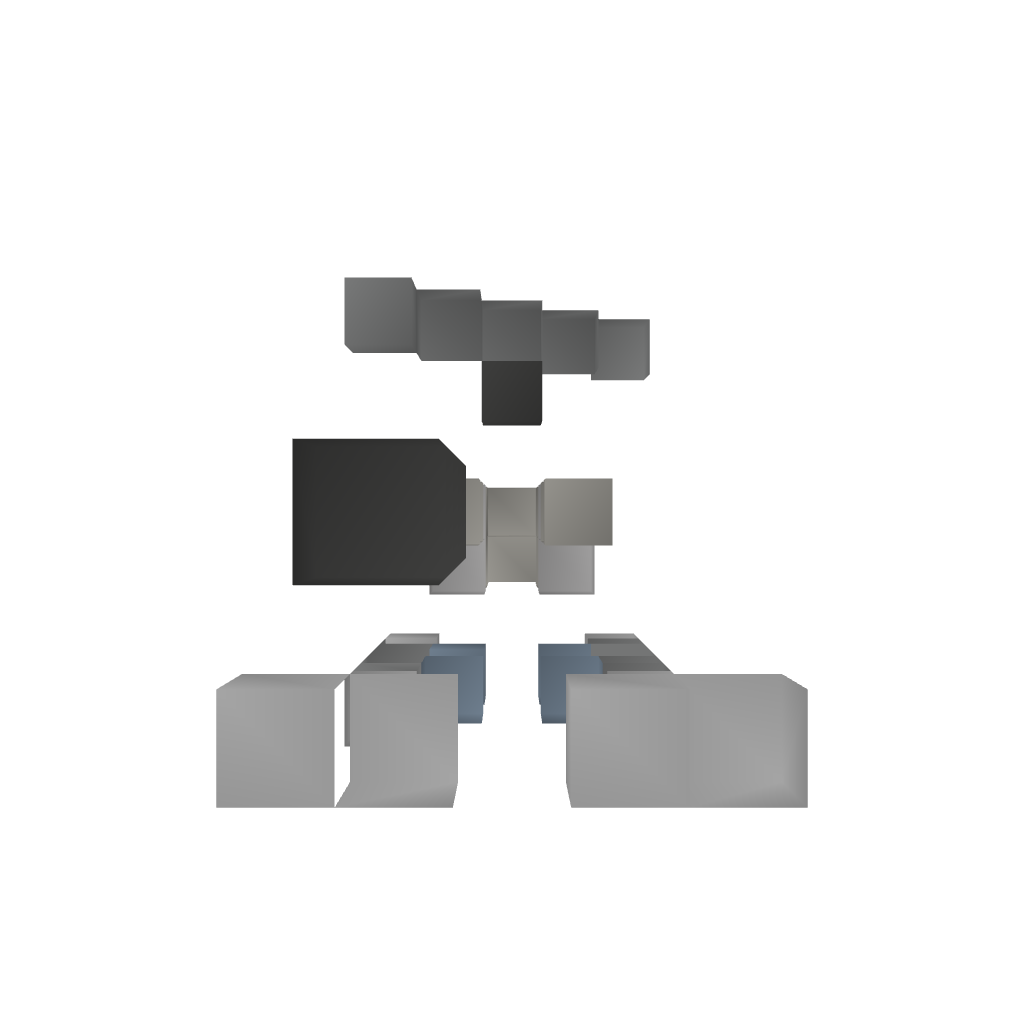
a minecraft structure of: Bell 206B Jetranger Helicopter